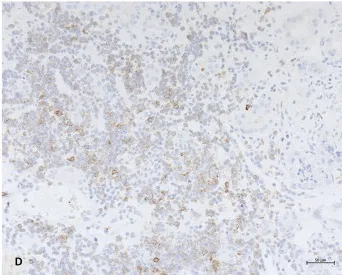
Photomicrographs of the pathological findings in renal biopsy. (C, D) Immunocytochemistry. CD20 and CD23 staining proving the presence of lymphoid B cells.
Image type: pathology (immunostaining)